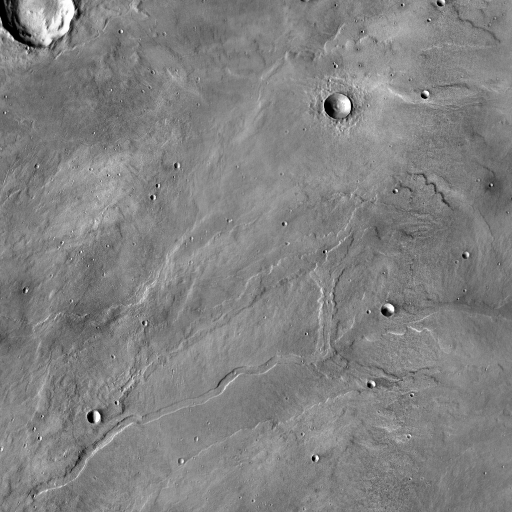
Crater classes present: Background, Other, Layered